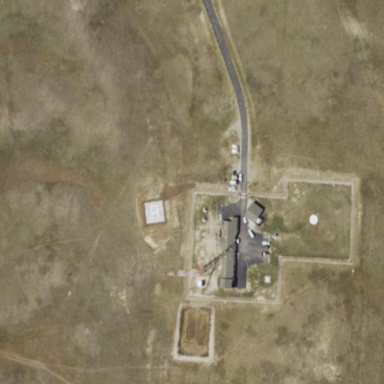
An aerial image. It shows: Military area enclosed by fence.